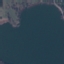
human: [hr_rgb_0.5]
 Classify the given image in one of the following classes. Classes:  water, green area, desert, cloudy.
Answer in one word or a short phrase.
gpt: water